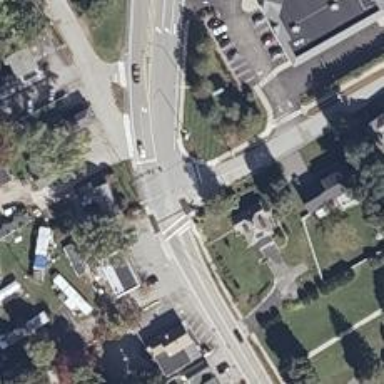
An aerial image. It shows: Marked crossing on footway.